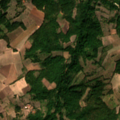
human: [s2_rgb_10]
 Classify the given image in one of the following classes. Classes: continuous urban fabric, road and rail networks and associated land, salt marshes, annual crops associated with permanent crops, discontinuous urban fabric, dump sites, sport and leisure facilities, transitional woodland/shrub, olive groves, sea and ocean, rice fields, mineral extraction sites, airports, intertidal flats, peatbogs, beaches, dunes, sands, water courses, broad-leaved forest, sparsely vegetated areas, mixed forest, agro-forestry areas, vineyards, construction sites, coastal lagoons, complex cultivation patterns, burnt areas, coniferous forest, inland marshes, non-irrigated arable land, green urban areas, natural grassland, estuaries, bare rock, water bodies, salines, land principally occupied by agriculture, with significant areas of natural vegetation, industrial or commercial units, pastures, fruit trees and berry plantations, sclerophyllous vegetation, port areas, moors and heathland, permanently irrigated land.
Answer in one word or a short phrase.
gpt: complex cultivation patterns, land principally occupied by agriculture, with significant areas of natural vegetation, broad-leaved forest